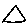
Label: triangle